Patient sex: M
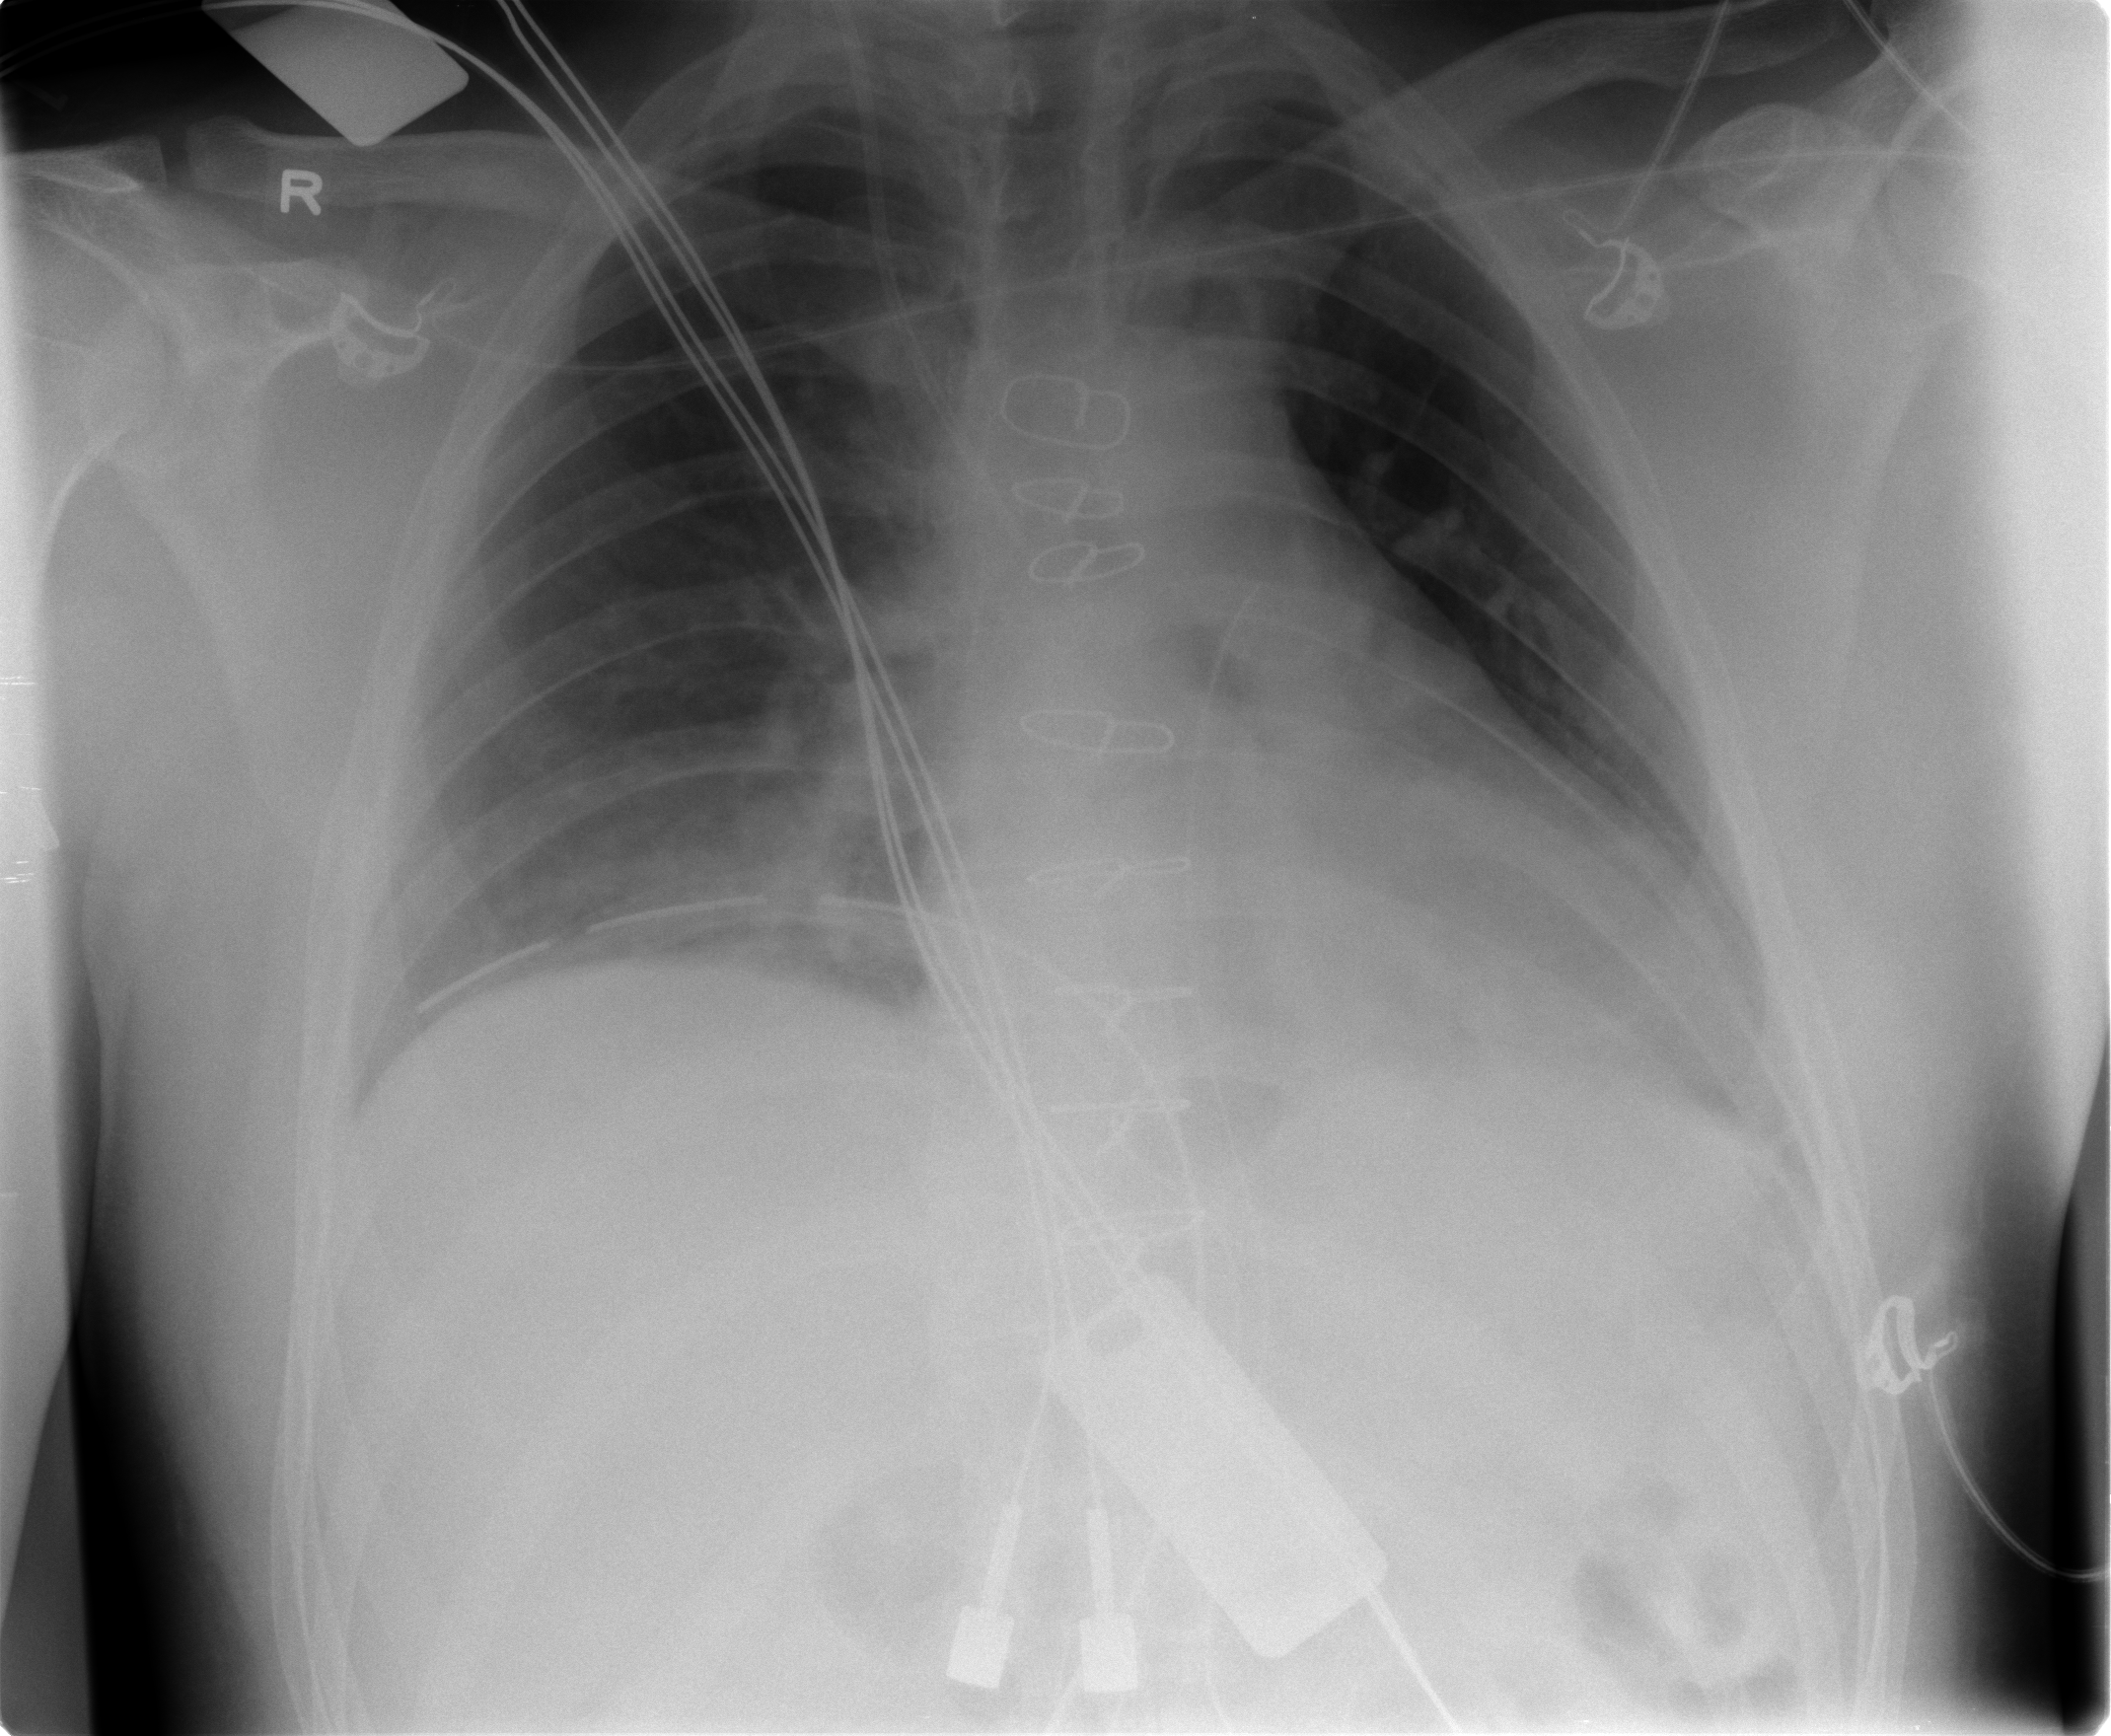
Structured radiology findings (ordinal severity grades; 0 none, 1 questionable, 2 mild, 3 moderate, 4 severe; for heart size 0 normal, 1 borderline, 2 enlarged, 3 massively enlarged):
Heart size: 1
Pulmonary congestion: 2
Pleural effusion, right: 0
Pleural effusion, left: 2
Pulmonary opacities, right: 2
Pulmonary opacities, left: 0
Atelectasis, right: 2
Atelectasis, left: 0